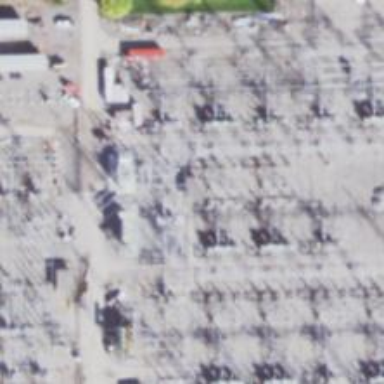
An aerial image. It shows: Switch for power supply.